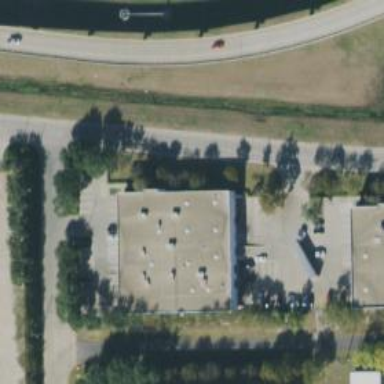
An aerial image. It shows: Commercial building.